Question: i have coded jQuery widget, which list all the record title in table which user can select of multiple records but with each record user to need to put value in text box.
now i want to built jQuery or JavaScript array where i can push record with each user click add and remove data if click remove against each button.
i want to push "recordId" & "ComponentSchemeMarks" to javaScript array selectedComponentList

'''
var selectedComponentList = {
componentIndex: "",
componentMark:""
};
$(document).ready(function () {
//click on Confirm Component Scheme
$("#ComponentSchemeTable").on("click", ".k-grid-confirm", function () {
var recordId = $(this).data("id");
var ComponentSchemeMarks = $("#" + recordId + "_CM").val();
alert("recordId " + recordId + " ComponentSchemeMarks " + ComponentSchemeMarks);
//
$(this).hide();
$(this).siblings(".k-grid-input").hide();
$(this).siblings(".k-grid-cancel").hide();
$(this).siblings(".k-grid-Remove").show();
//add data to array//
});
$("#ComponentSchemeTable").on("click", ".k-grid-Remove", function () {
$(this).hide();
$(this).siblings(".k-grid-Add").show();
});
'''
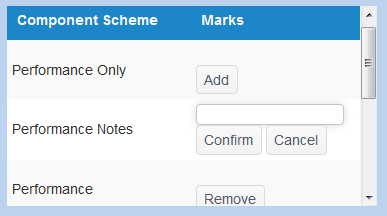
Answer: Your 'selectedComponentList' is not an array... I guess you want something like this:
'''
var selectedComponentArray = [];
$(document).ready(function () {
//click on Confirm Component Scheme
$("#ComponentSchemeTable").on("click", ".k-grid-confirm", function () {
var recordId = $(this).data("id");
var ComponentSchemeMarks = $("#" + recordId + "_CM").val();
alert("recordId " + recordId + " ComponentSchemeMarks " + ComponentSchemeMarks);
//
$(this).hide();
$(this).siblings(".k-grid-input").hide();
$(this).siblings(".k-grid-cancel").hide();
$(this).siblings(".k-grid-Remove").show();
//add data to array//
selectedComponentArray.push({ComponentIndex: recordId, ComponentMark: ComponentSchemeMarks});
});
$("#ComponentSchemeTable").on("click", ".k-grid-Remove", function () {
$(this).hide();
$(this).siblings(".k-grid-Add").show();
var recordId = $(this).data("id");
selectedComponentArray = $.grep(selectedComponentArray, function(value) {
return value.ComponentIndex != recordId;
});
});
...
}
'''
Moreover you should give the buttons IDs and use them for binding the click listeners...